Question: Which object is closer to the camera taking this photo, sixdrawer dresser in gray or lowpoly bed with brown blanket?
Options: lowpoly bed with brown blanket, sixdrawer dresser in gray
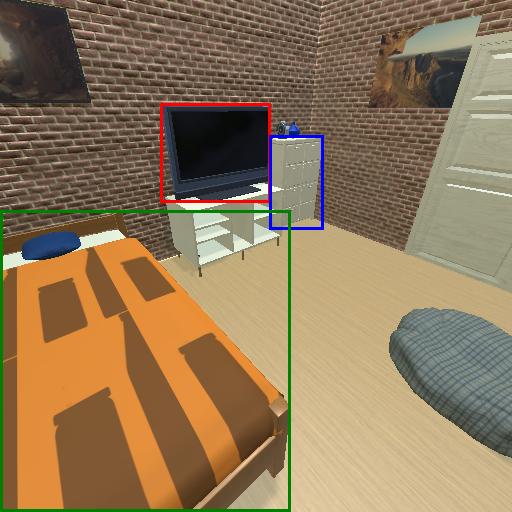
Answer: lowpoly bed with brown blanket